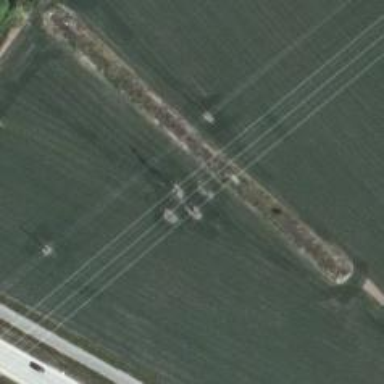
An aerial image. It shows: H-frame designed tower for power lines.